Field crop: maize
Growth stage: 2
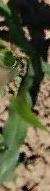
Species: maize